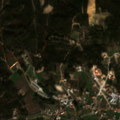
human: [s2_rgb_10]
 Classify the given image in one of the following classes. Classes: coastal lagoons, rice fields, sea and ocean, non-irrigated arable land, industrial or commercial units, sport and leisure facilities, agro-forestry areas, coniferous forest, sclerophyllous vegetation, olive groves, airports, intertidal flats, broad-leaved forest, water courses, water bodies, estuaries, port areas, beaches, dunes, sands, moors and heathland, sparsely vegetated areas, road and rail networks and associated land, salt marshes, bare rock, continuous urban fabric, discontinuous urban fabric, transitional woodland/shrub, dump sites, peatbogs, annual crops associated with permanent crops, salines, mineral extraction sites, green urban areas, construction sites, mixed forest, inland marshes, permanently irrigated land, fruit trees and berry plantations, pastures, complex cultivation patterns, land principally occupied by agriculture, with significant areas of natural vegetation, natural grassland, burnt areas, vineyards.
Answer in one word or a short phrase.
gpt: discontinuous urban fabric, olive groves, complex cultivation patterns, mixed forest, transitional woodland/shrub